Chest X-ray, PA view. Patient: 65 years old, sex M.
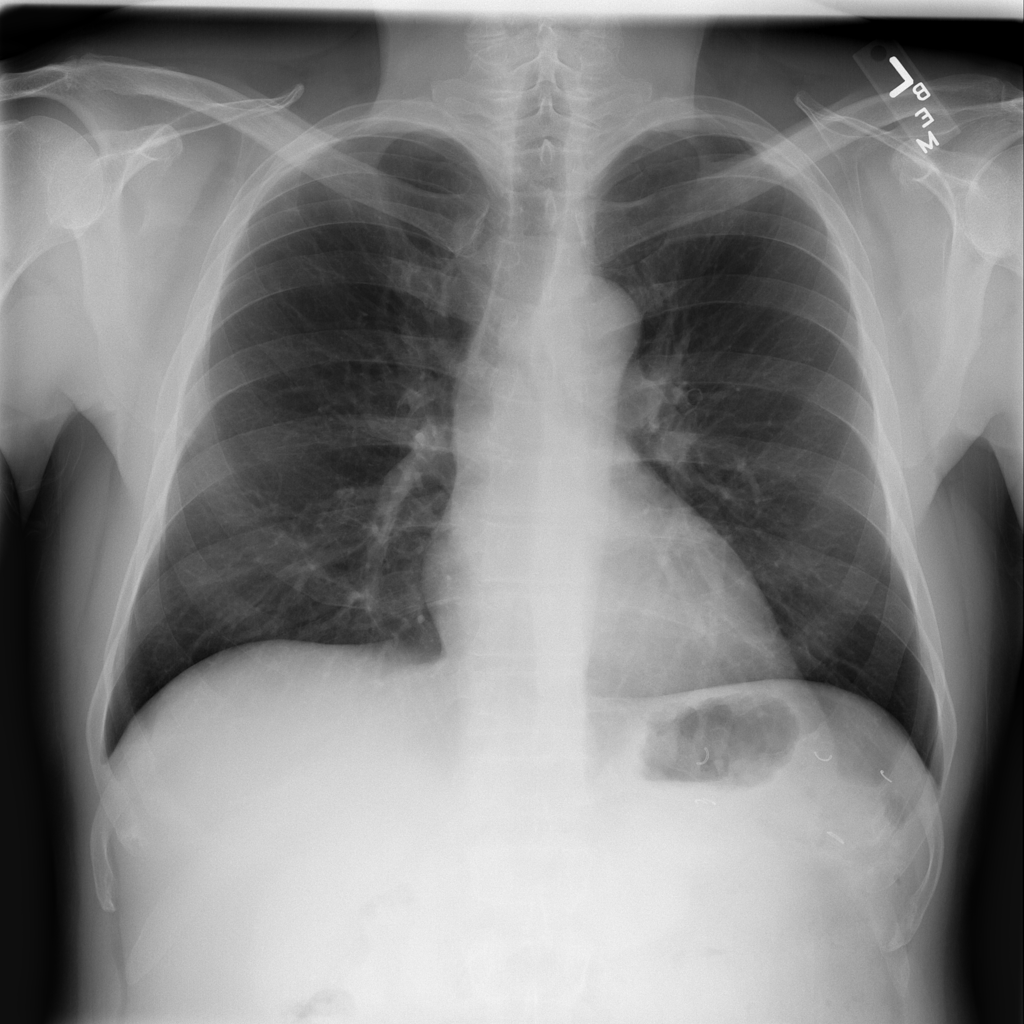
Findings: No Finding